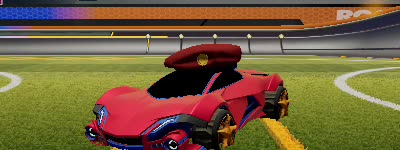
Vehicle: werewolf